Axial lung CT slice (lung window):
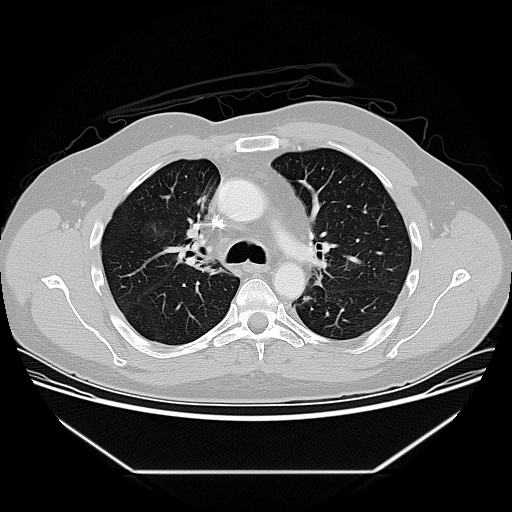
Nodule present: no